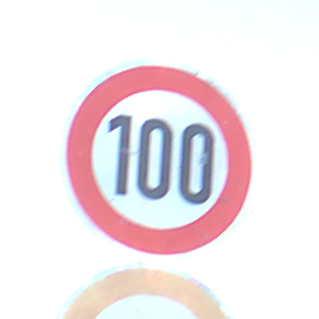
Verkehrszeichen: Geschwindigkeit100
Zusatzzeichen unten: UeberholverbotKraftfahrzeuge
Umgebung: Outdoor, Nature
Tageszeit: MorningAfternoon
Wetter: Clear
Licht: Natural
Jahreszeit: Autumn
Kontrast: HighContrast